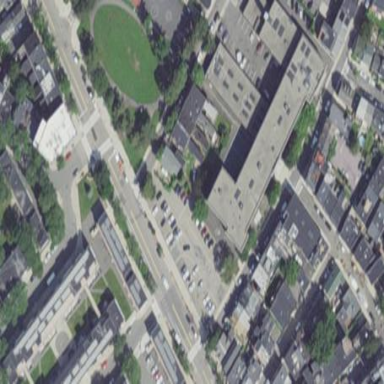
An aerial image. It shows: School.